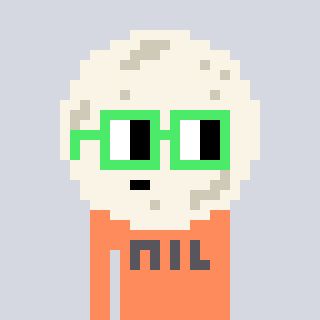
a pixel art character with square light green glasses, a moon-shaped head and a peachy-colored body on a cool background